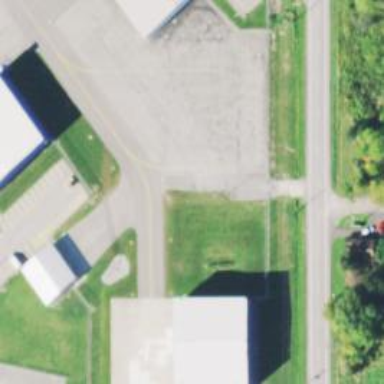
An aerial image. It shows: View of taxiway at the airport.